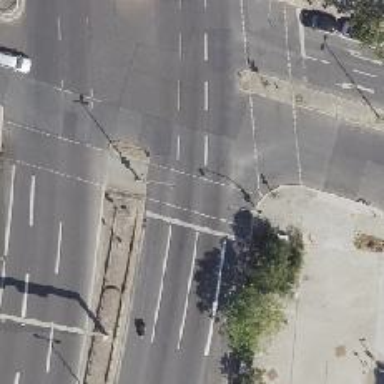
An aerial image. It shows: Asphalt footway with marked crossing equipped with traffic signals.